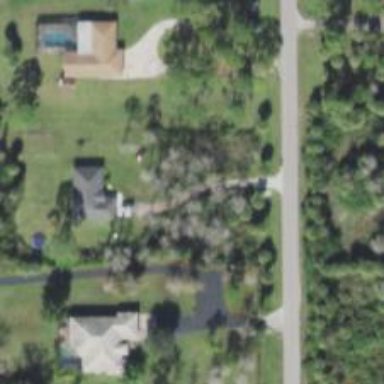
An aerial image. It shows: Driveway leading to service road.